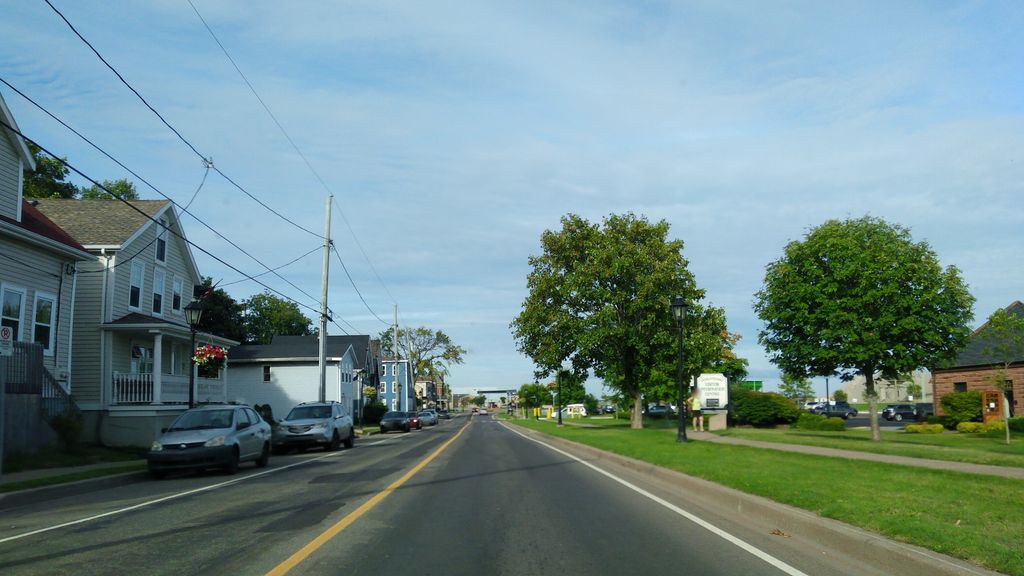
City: charlottetown